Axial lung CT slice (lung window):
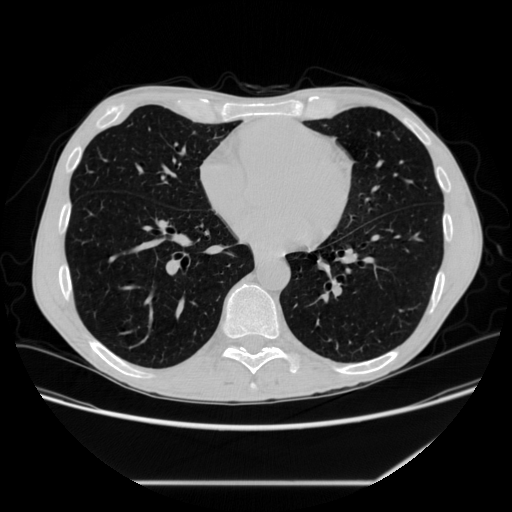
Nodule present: no